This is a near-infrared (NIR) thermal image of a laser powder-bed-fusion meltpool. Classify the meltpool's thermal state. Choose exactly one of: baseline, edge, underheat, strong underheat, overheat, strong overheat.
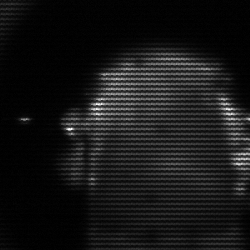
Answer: baseline